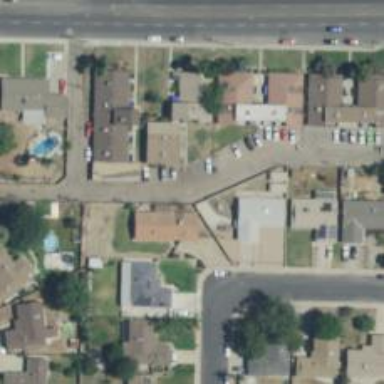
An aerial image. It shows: Alleyway designated as service road.